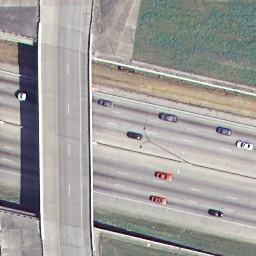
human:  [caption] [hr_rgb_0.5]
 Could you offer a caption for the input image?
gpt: An overpass with a road go across another roads diagonally with some plants surounded the roads .

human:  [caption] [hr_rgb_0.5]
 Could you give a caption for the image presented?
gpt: A road go across another roads diagonally with some cars on the roads .

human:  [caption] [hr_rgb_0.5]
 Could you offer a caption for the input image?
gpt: An overpass with a road go across another roads diagonally .

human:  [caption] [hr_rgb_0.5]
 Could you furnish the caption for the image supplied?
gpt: An overpass with a road go across another roads diagonally with some cars on the roads .

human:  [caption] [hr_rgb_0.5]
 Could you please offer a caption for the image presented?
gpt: A road go across another roads with some plants surounded the roads .